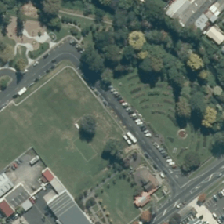
Land cover: urban_parkland